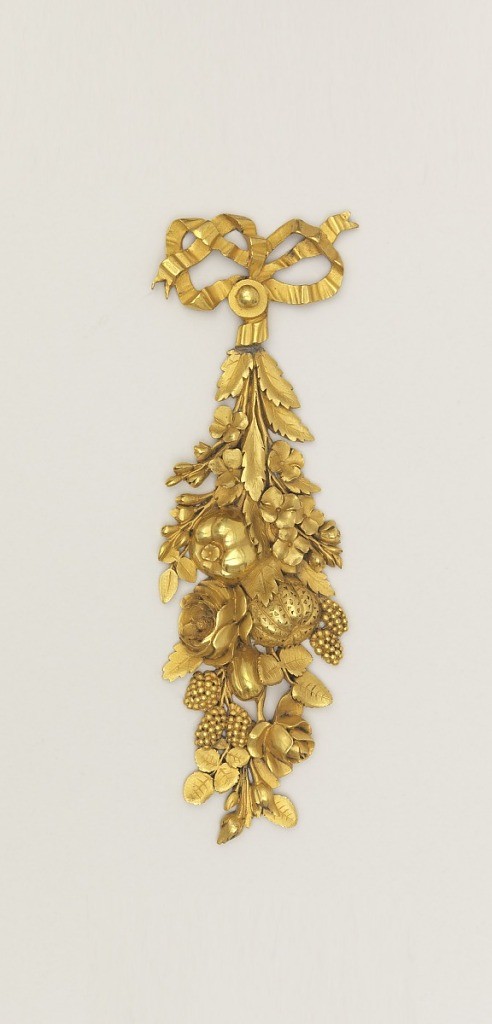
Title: Pair of pendant fruit mounts
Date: ca. 1780
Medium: Gilt bronze
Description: Swags of fruit, flowers, and foliage.